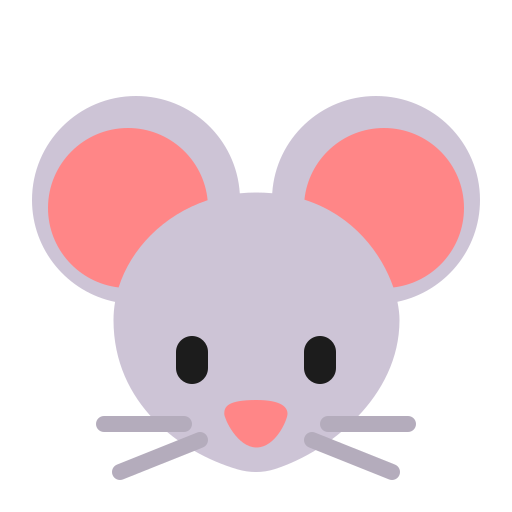
mouse face flat